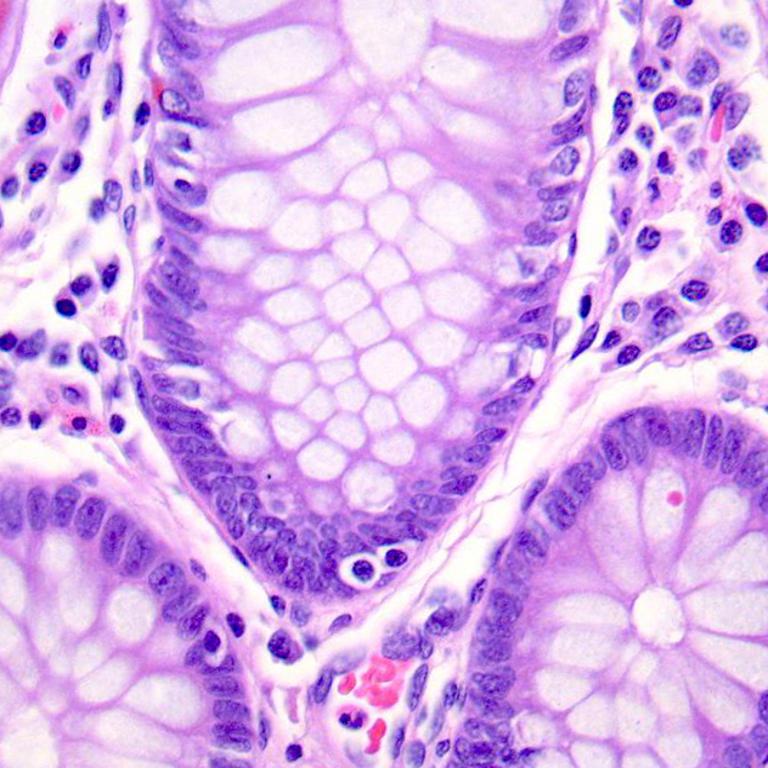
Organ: colon
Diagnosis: benign